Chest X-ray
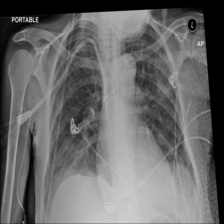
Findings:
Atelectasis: negative
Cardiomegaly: negative
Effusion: negative
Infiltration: positive
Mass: negative
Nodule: negative
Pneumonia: negative
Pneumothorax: negative
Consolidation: negative
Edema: negative
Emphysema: negative
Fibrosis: negative
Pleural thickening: negative
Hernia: negative